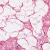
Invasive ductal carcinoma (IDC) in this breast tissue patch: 0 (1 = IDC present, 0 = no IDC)